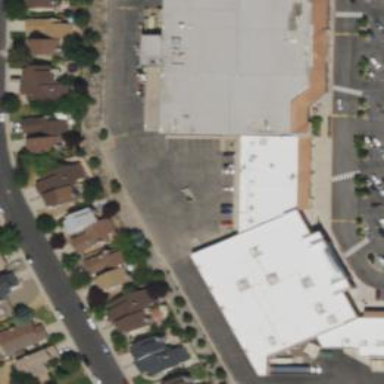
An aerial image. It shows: Retail building that houses department store.